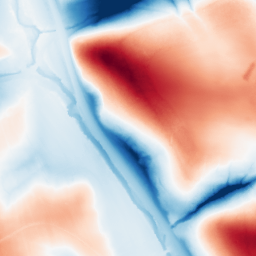
Category: classical
Decomposition family: gaussian_anisotropic
Decomposition parameters: sigma_x: 20
sigma_y: 50
Upsampling method: regularized
Upsampling parameters: scale: 4
lambda_reg: 0.01
Upsampling scale: 4